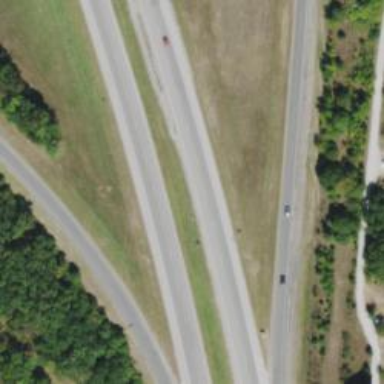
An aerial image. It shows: This image shows trunk highway that functions as expressway.